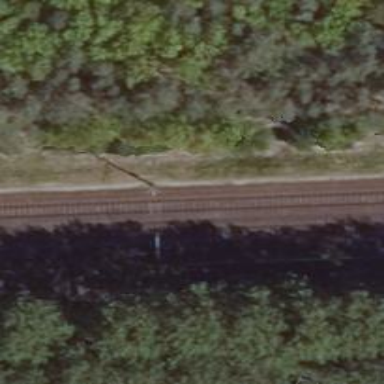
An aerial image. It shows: Railway milestone with catenary mast.